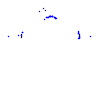
Particle: kaon